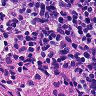
Metastatic tissue present: no